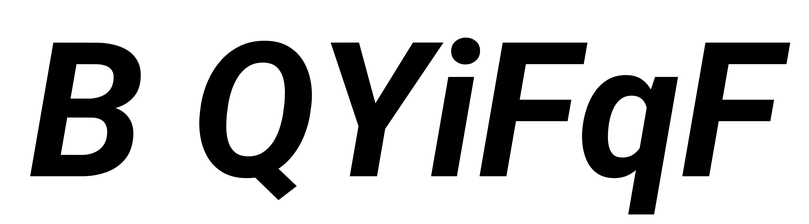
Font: Roboto-Italic_Bold_Italic